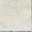
Piece: xx